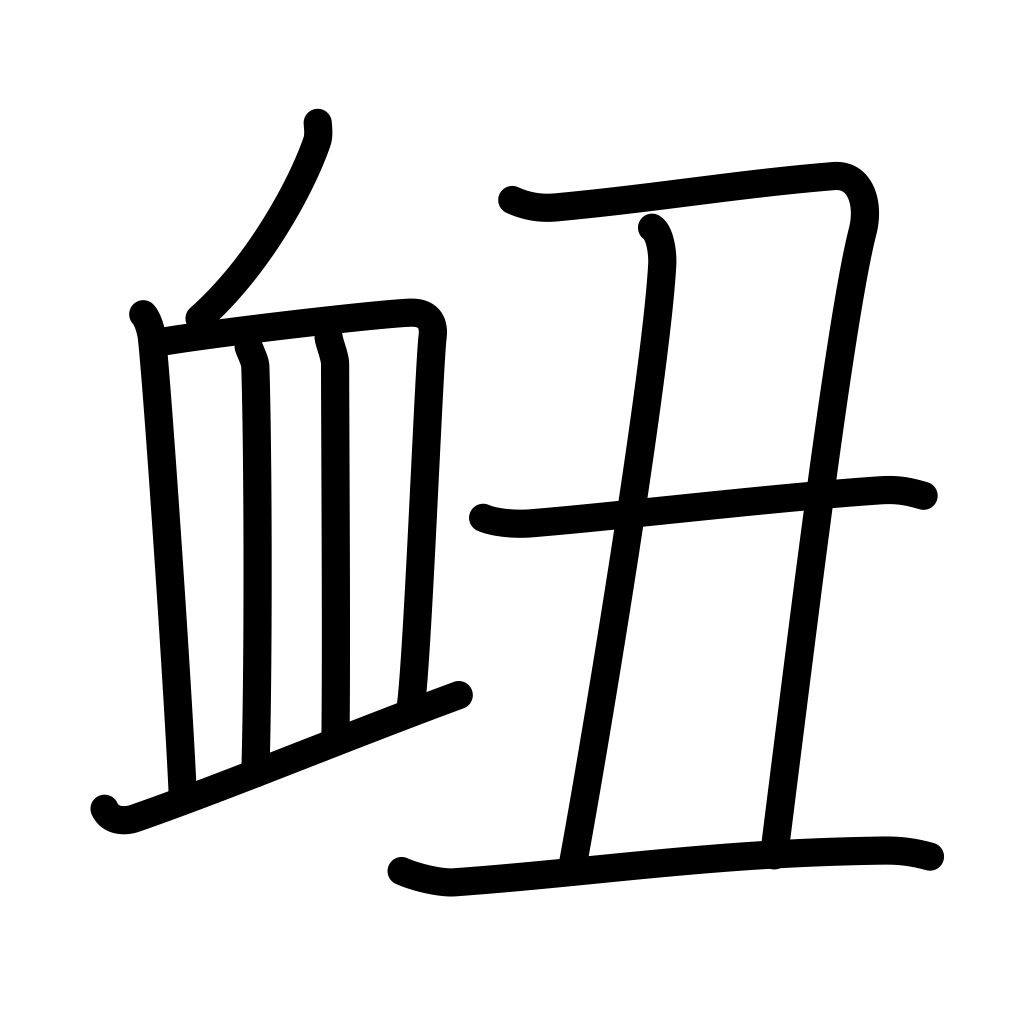
Meaning: nosebleed